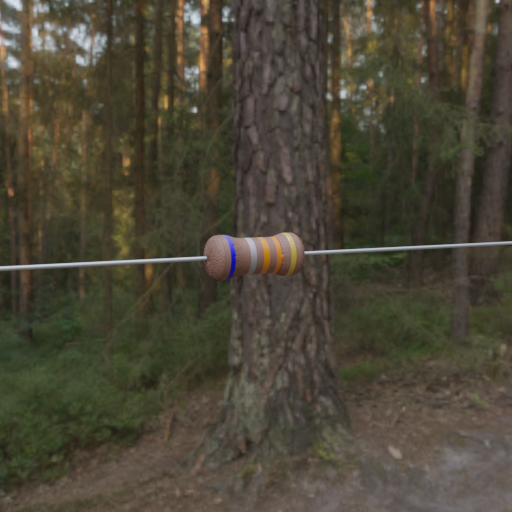
Resistor colour bands (in order): blue, silver, orange, orange, gold